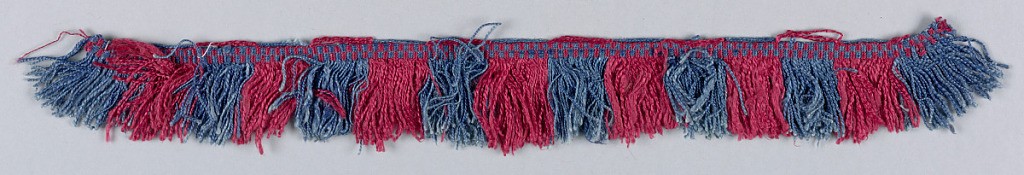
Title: Fringe
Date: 18th century
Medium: silk Technique: woven
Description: Fringe with a red and blue checkerboard heading. Red and blue skirt threads arranged to form stripes.